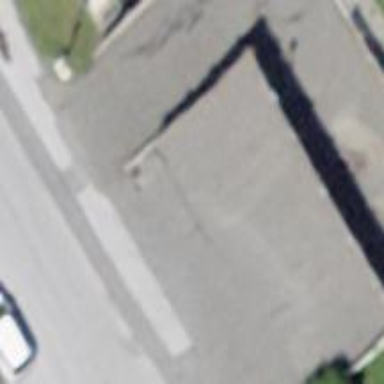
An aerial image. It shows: Garage building.